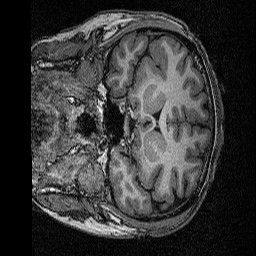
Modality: T1w
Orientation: coronal
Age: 21
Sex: male
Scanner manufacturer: siemens
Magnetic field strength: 3 T
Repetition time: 2.53 s
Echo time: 0.00342 s